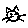
Label: cat